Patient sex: M
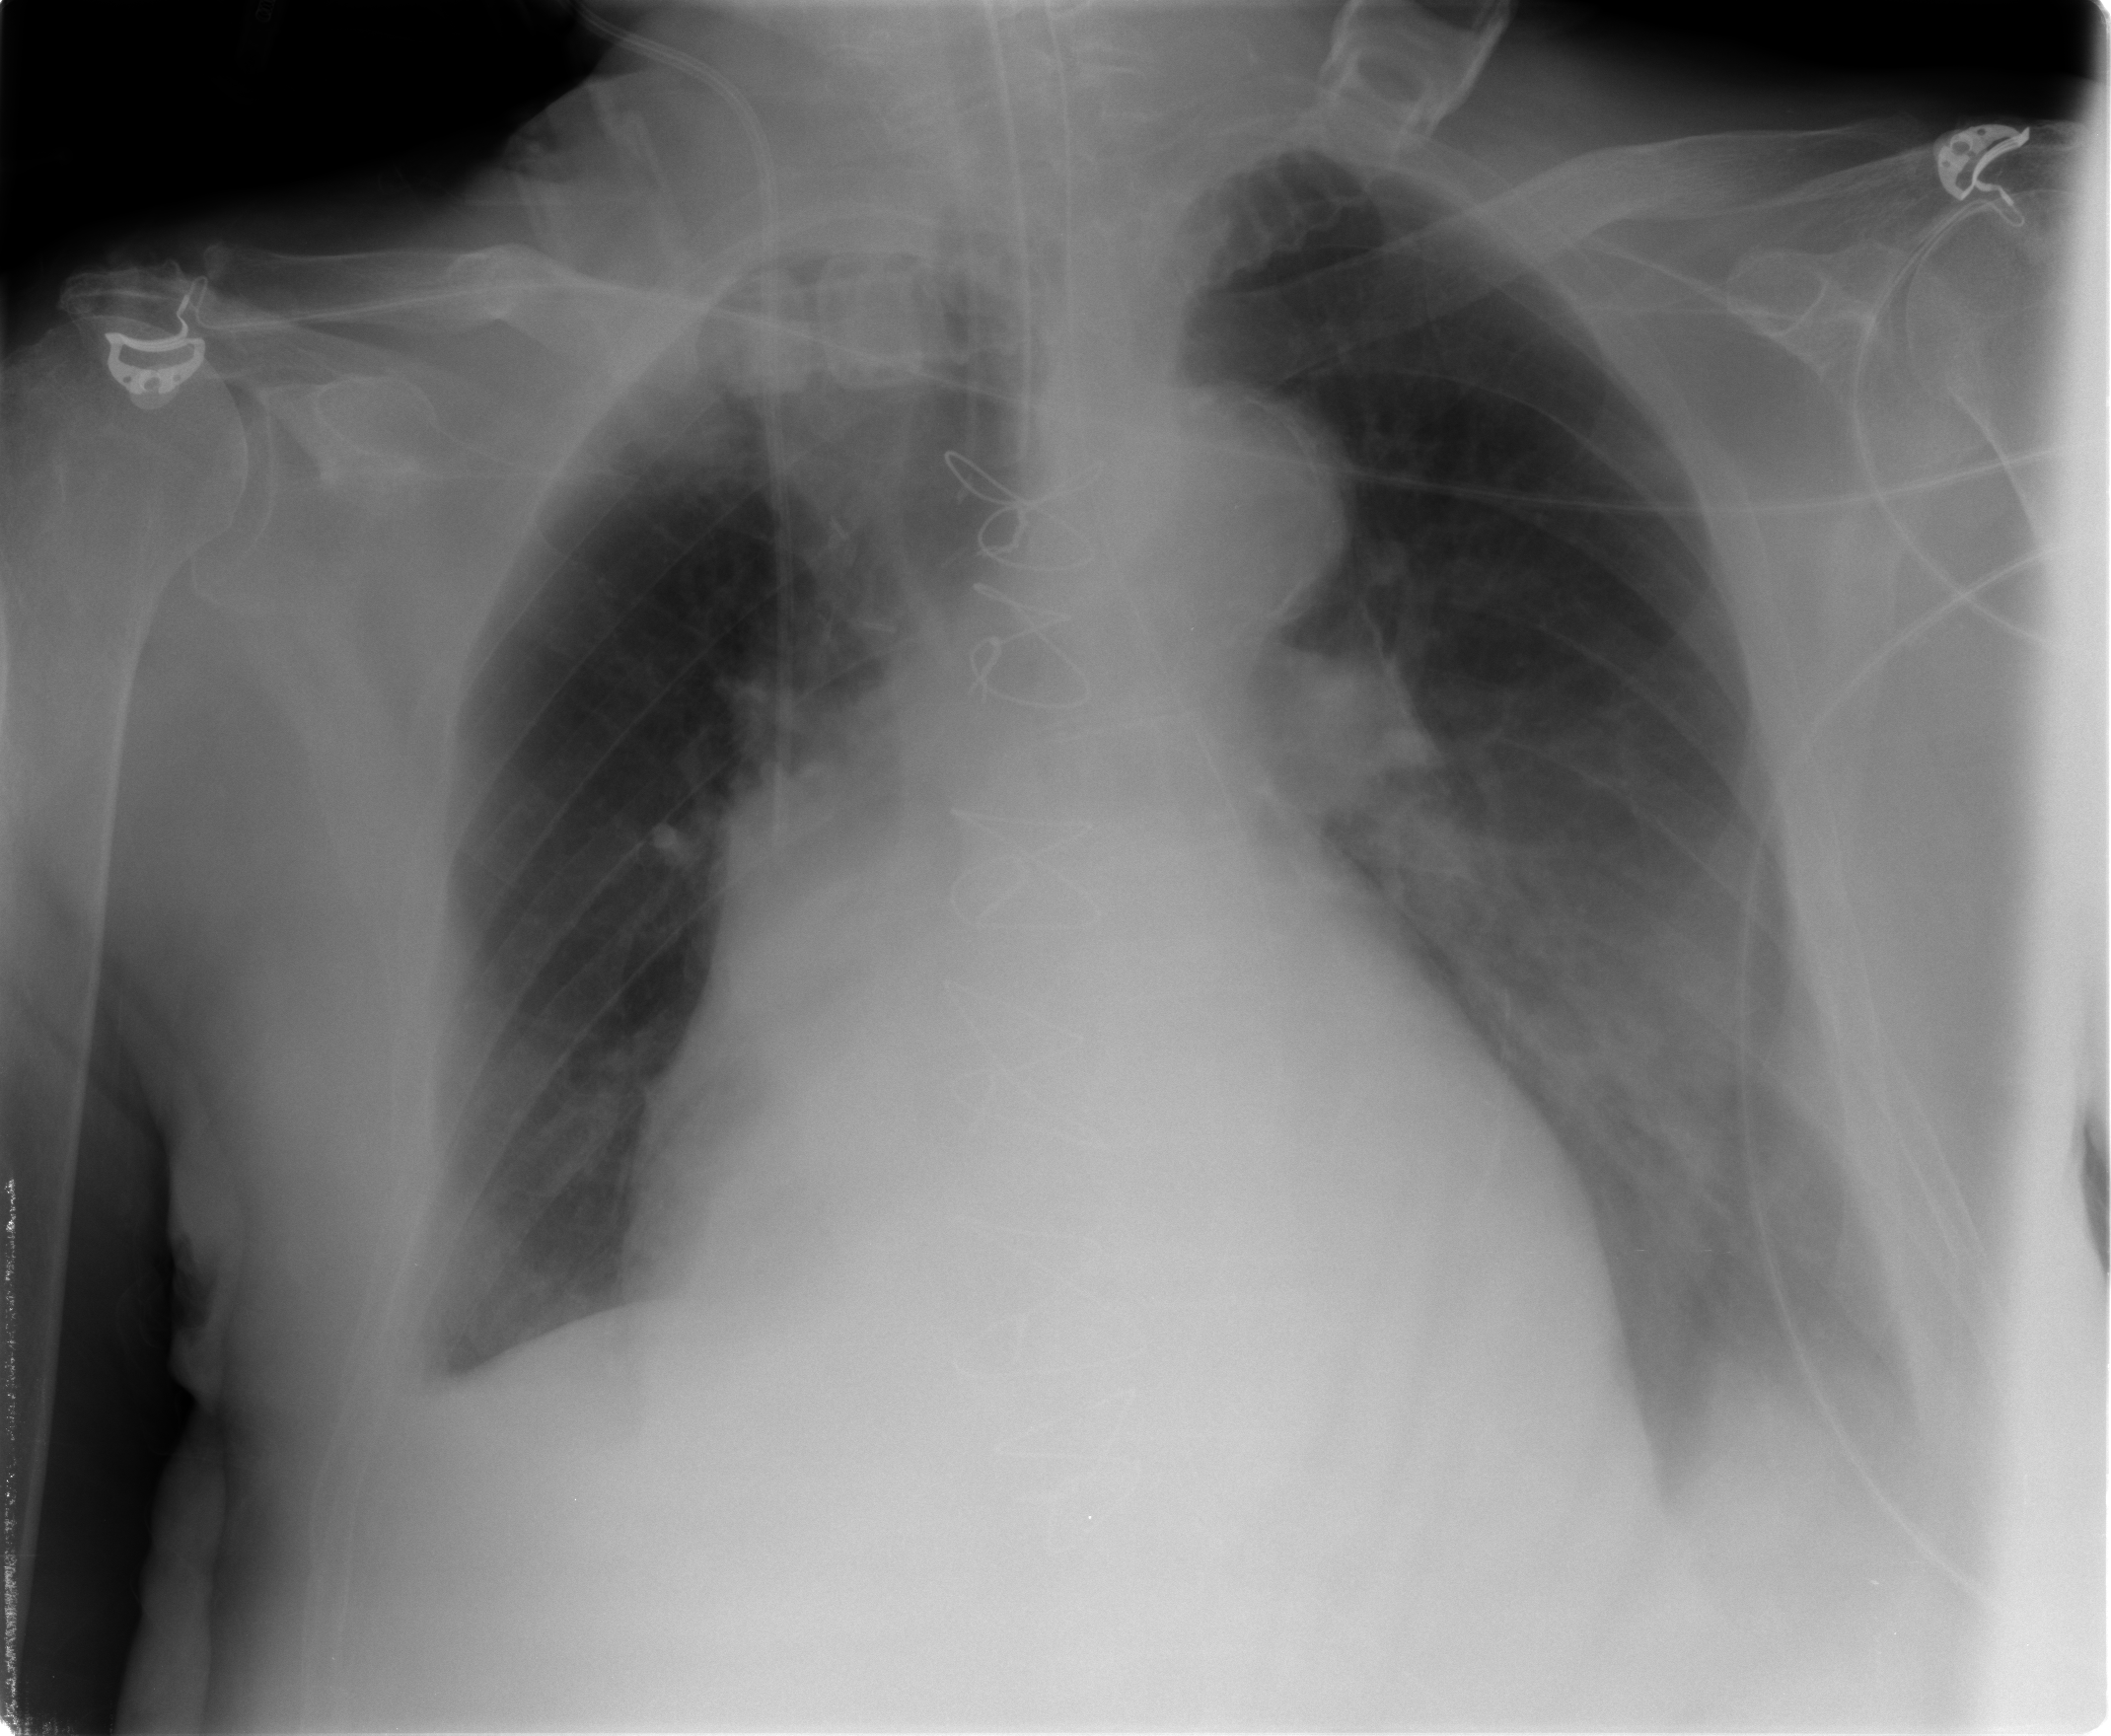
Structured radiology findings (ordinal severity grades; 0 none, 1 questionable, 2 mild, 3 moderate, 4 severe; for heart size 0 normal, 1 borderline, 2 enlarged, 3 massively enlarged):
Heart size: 2
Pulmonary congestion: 0
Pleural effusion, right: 2
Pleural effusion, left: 3
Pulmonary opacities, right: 0
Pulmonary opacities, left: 0
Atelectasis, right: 2
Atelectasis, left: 2